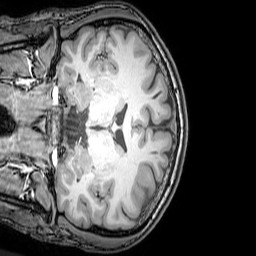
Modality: T1w
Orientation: coronal
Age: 26
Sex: male
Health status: healthy
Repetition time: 0.081 s
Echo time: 0.037 s